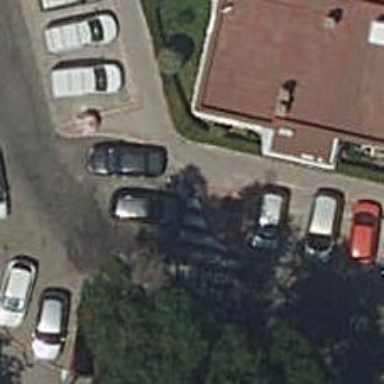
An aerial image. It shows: Bollard.